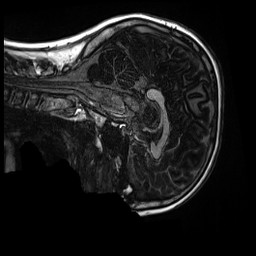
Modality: MP2RAGE
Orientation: sagittal
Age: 11
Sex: male
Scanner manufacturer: siemens
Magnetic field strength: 3 T
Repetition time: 4 s
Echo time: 0.00303 s